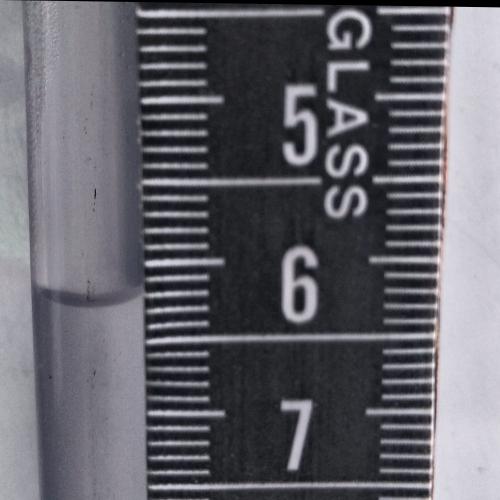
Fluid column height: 6.2 cm